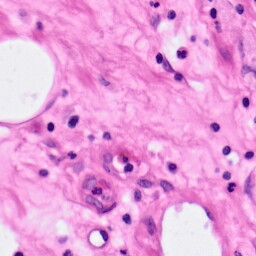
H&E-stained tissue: Pancreatic